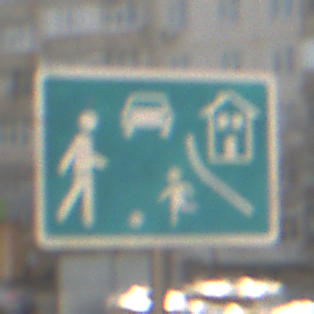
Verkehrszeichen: BeginnVerkehrsberuhigterBereich
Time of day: MorningAfternoon
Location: Outdoor (Urban)
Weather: PartlyCloudy
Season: NotSpecified
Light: Natural